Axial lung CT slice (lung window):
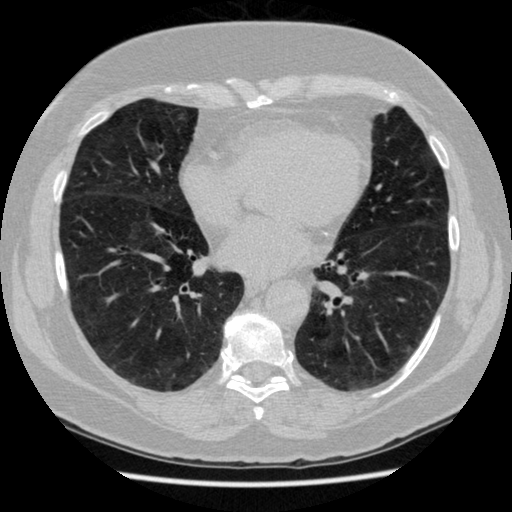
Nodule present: no